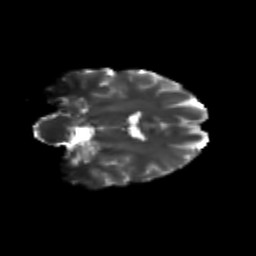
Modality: T2w
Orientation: coronal
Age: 23
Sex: female
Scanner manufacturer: siemens
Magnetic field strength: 3 T
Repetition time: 3.5 s
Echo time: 0.104 s